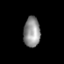
Tissue: prostate
Cell type: Epithelial cells
Senescence score: 0.3414
Nuclear area (px): 491
Mean DAPI intensity: 143.741